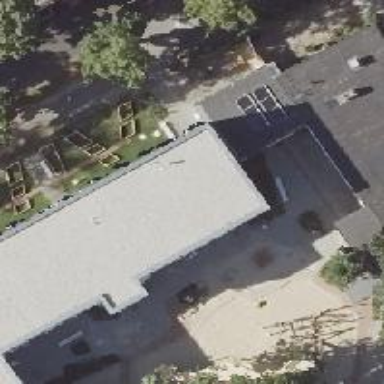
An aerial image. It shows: Kindergarten.